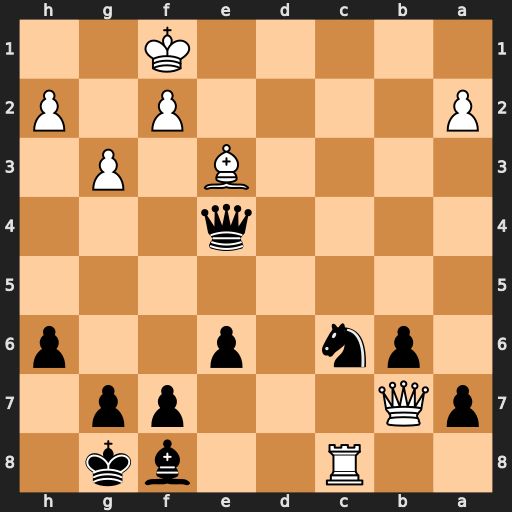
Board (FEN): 2R2bk1/pQ3pp1/1pn1p2p/8/4q3/4B1P1/P4P1P/5K2
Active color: b
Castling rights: -
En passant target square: -
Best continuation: Qh1+ Ke2 Nd4+ Bxd4 Qxb7